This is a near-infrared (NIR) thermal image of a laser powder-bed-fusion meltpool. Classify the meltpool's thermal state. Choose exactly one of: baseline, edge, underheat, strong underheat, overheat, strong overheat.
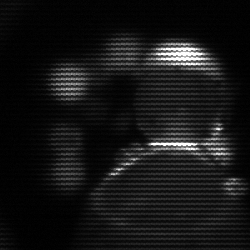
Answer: edge